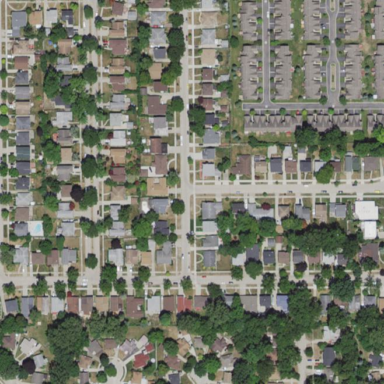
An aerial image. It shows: This residential area consists of single-family homes.